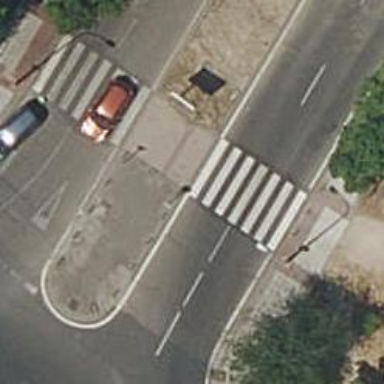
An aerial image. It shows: Kerb serving as barrier.